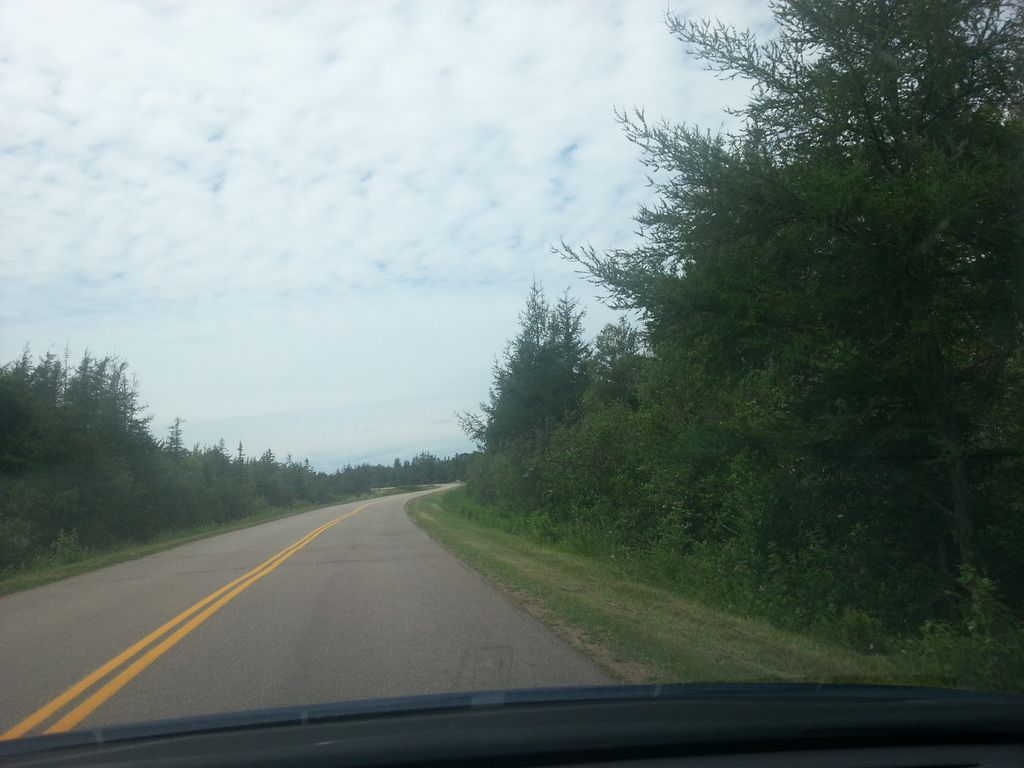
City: charlottetown